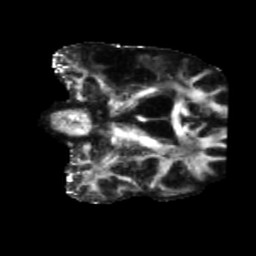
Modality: FA
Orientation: coronal
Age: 47
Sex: male
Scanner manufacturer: siemens
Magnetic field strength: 3 T
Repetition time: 5.25 s
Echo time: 0.08 s